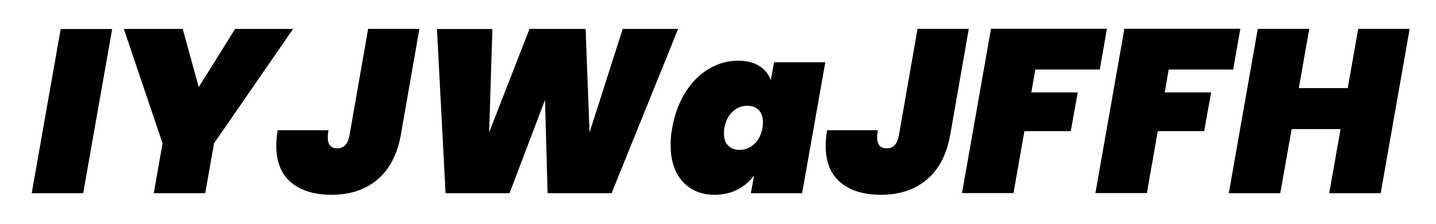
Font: Poppins-BlackItalic